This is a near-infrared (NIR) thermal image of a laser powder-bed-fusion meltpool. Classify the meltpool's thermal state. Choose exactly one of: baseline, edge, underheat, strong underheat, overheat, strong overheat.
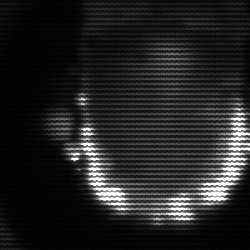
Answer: baseline